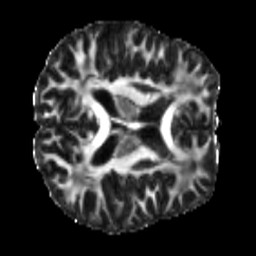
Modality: FA
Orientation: axial
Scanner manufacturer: siemens
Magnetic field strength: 3 T
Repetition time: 4 s
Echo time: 0.0594 s